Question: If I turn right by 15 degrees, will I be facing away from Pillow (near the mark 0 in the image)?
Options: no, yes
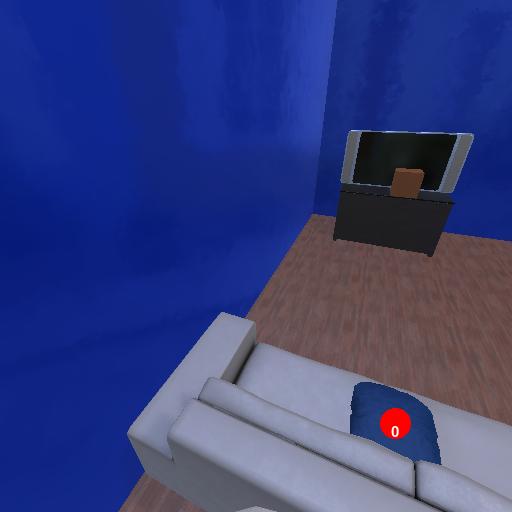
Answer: no